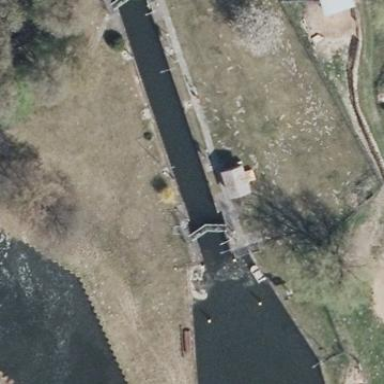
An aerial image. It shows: Lock on waterway.